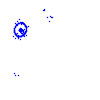
Particle: pion